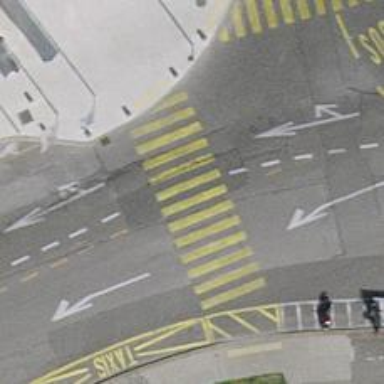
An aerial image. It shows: Tertiary road with asphalt surface. There is cycle lane on the left side of the road.